Interaction volume radius: 5 \u00c5
Interaction volume height: 25 \u00c5
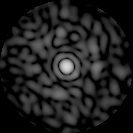
Disorder parameter: 0.8568